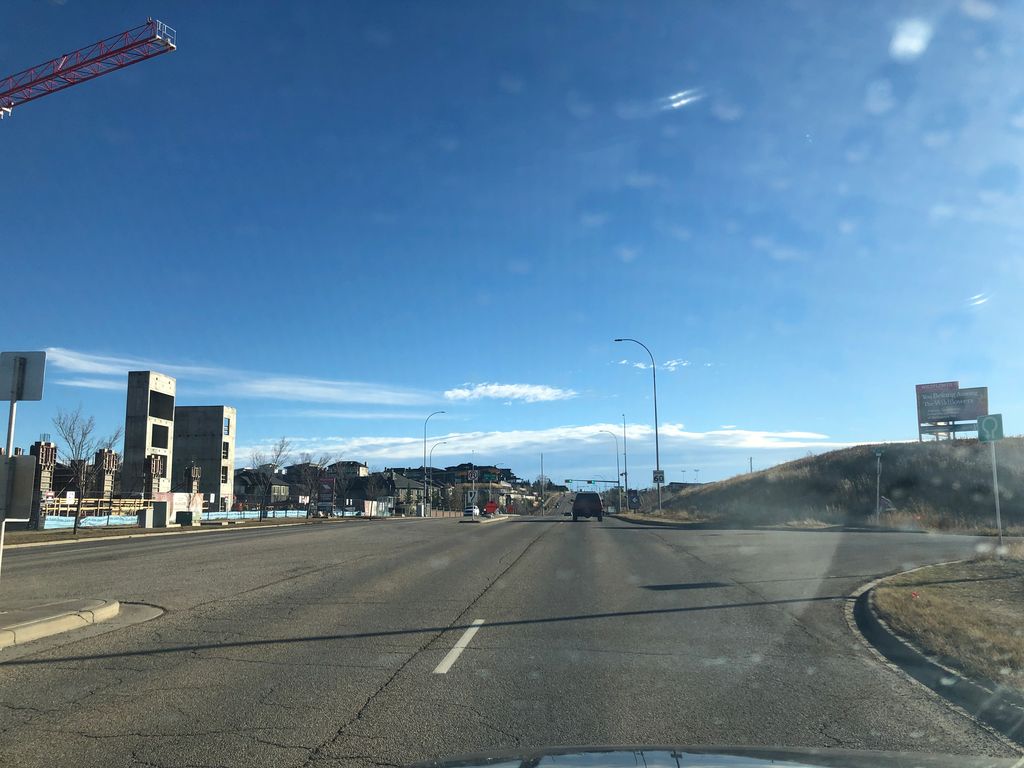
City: calgary